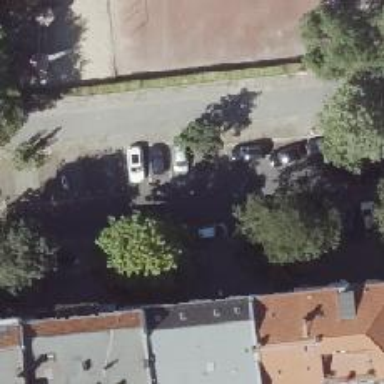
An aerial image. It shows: Living street with asphalt surface. There are parking lanes on both the right and left sides of the road.